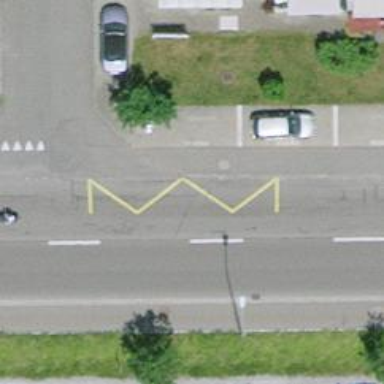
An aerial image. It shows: Bus stop with stop position for public transport.